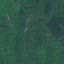
Land use / land cover: Forest